Field crop: maize
Growth stage: 1
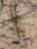
Species: salsola